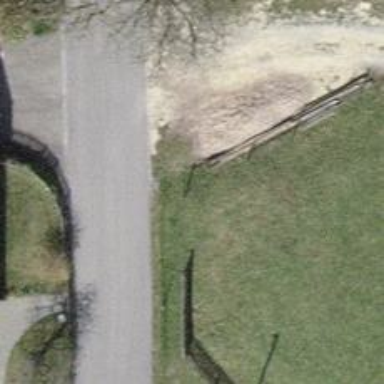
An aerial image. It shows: Fence is in the image.